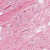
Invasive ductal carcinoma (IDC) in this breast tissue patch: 0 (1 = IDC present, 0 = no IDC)